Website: bh-photo
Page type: store-pickup
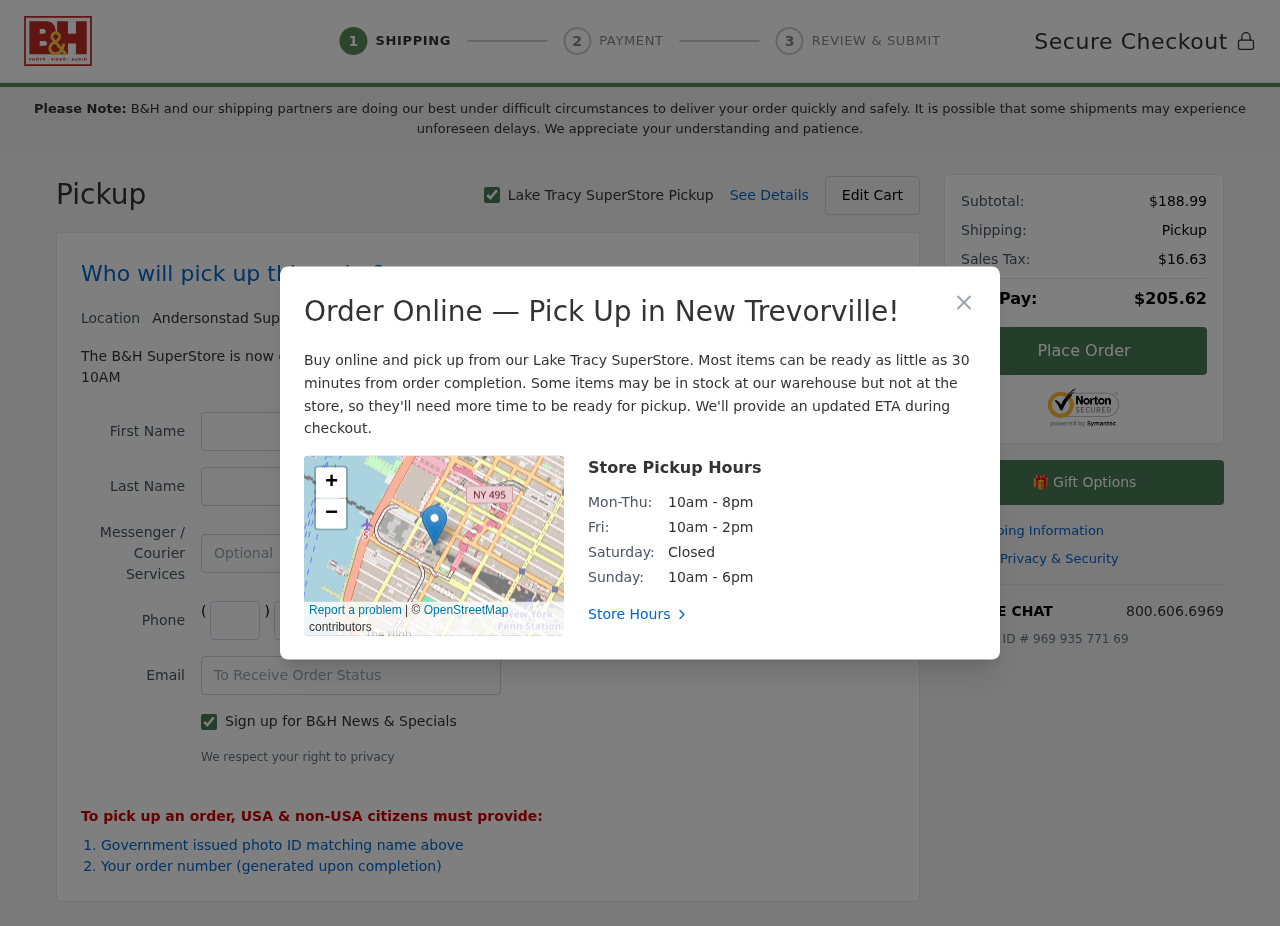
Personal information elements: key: PII_CITY
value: Lake Tracy
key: PII_CITY2
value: Andersonstad
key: PII_CITY3
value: New Trevorville
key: PII_EMAIL
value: jordanmonroe@yahoo.com
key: PII_FIRSTNAME
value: Jordan
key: PII_LASTNAME
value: Monroe
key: PII_PHONE_AREA
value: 313
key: PII_PHONE_PREFIX
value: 494
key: PII_PHONE_SUFFIX
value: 9131
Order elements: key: ORDER_SUBTOTAL
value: $188.99
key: ORDER_TAX
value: $16.63
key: ORDER_TOTAL
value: $205.62
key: ORDER_ID
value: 969 935 771 69